Brain MRI, t2w sequence, axial 2D slice.
Patient: age 40, sex F, weight 95 kg, height 1.95 m
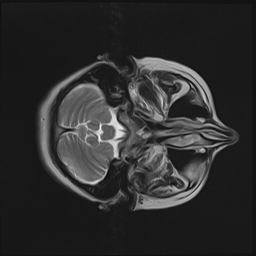